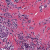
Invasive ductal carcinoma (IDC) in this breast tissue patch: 0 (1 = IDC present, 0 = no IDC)